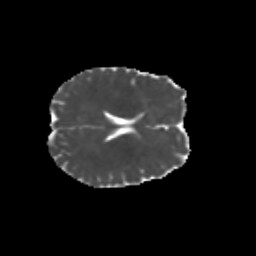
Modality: MD
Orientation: axial
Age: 38
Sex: female
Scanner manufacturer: siemens
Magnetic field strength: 3 T
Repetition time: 1.8 s
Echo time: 0.07 s